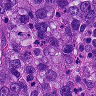
Metastatic tissue present: yes